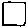
Label: square